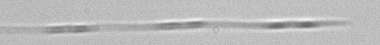
Label: Pseudo-nitzschia